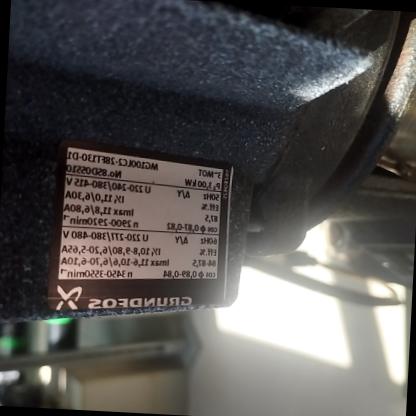
Klasa: tabliczka-znamionowa